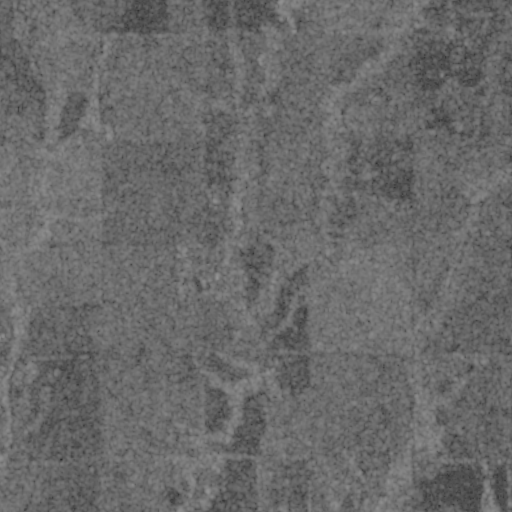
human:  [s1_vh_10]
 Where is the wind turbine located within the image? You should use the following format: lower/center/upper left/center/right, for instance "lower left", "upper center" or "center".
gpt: The wind turbine is located in the upper right of the image.
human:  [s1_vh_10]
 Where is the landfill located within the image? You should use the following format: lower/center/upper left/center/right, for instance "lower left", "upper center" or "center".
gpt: There is no landfill in the image.

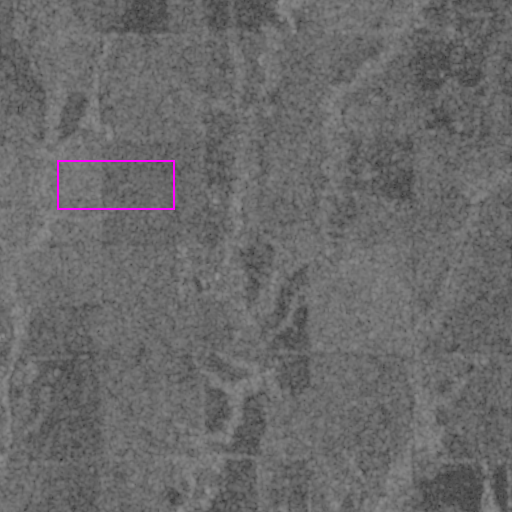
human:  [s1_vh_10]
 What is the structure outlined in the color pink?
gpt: There is no pink outline.
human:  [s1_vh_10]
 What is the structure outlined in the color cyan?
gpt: There is no structure outlined in cyan.